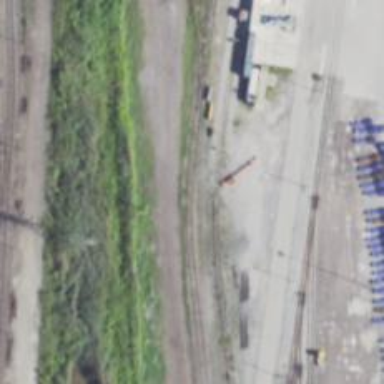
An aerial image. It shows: Railway yard used for servicing trains.